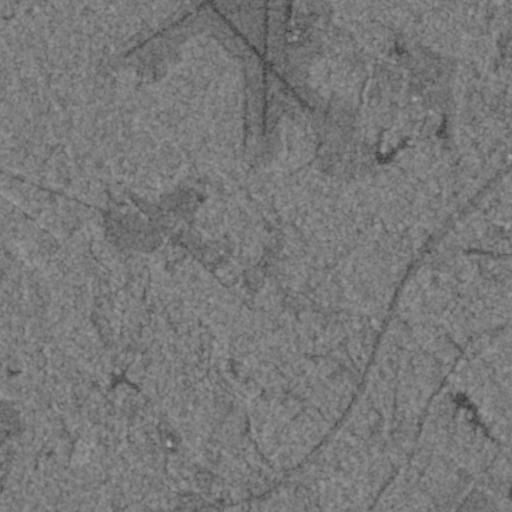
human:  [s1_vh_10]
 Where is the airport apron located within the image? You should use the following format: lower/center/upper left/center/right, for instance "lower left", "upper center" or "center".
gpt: The airport apron is located in the upper center of the image.
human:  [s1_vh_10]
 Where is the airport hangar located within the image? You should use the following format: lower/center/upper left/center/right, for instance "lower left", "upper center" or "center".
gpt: The airport hangar is located in the upper center of the image.
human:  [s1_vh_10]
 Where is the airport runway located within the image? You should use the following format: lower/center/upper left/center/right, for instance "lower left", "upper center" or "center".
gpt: The airport runway is located in the upper left of the image.
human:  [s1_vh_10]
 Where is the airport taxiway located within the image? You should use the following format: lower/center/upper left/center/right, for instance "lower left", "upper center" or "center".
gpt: The airport taxiway is located in the upper left of the image.
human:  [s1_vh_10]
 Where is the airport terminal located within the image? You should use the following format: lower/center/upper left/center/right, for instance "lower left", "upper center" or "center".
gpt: The airport terminal is located in the upper center of the image.
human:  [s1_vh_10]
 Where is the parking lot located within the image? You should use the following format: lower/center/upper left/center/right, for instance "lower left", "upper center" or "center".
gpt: The parking lot is located in the upper center of the image.
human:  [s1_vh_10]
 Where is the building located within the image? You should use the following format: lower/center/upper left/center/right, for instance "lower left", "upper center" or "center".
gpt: The building is located in the upper right of the image.
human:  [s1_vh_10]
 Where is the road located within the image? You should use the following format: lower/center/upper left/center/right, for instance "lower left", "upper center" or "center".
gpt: There is no road in the image.

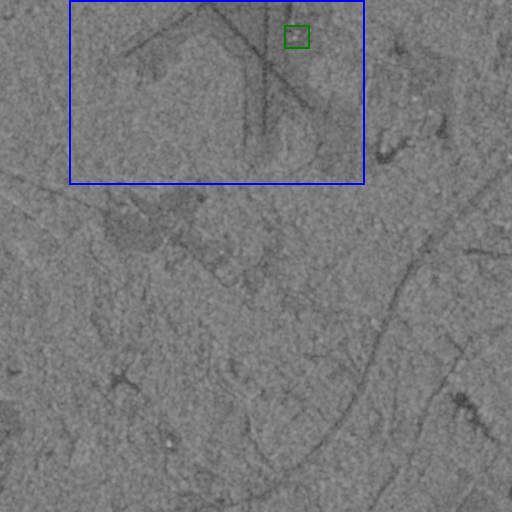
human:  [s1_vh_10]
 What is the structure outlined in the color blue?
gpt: The structure outlined in blue is an airport.
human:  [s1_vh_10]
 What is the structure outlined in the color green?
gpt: The structure outlined in green is an airport apron.
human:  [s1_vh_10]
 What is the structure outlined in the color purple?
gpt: There is no purple outline.